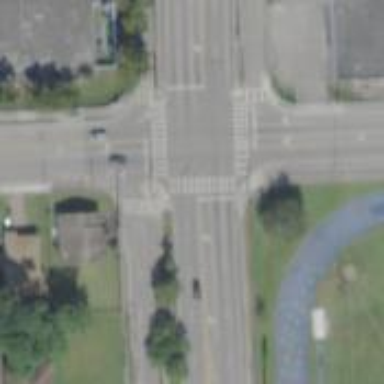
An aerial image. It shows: Marked crossing on asphalt footway.